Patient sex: M
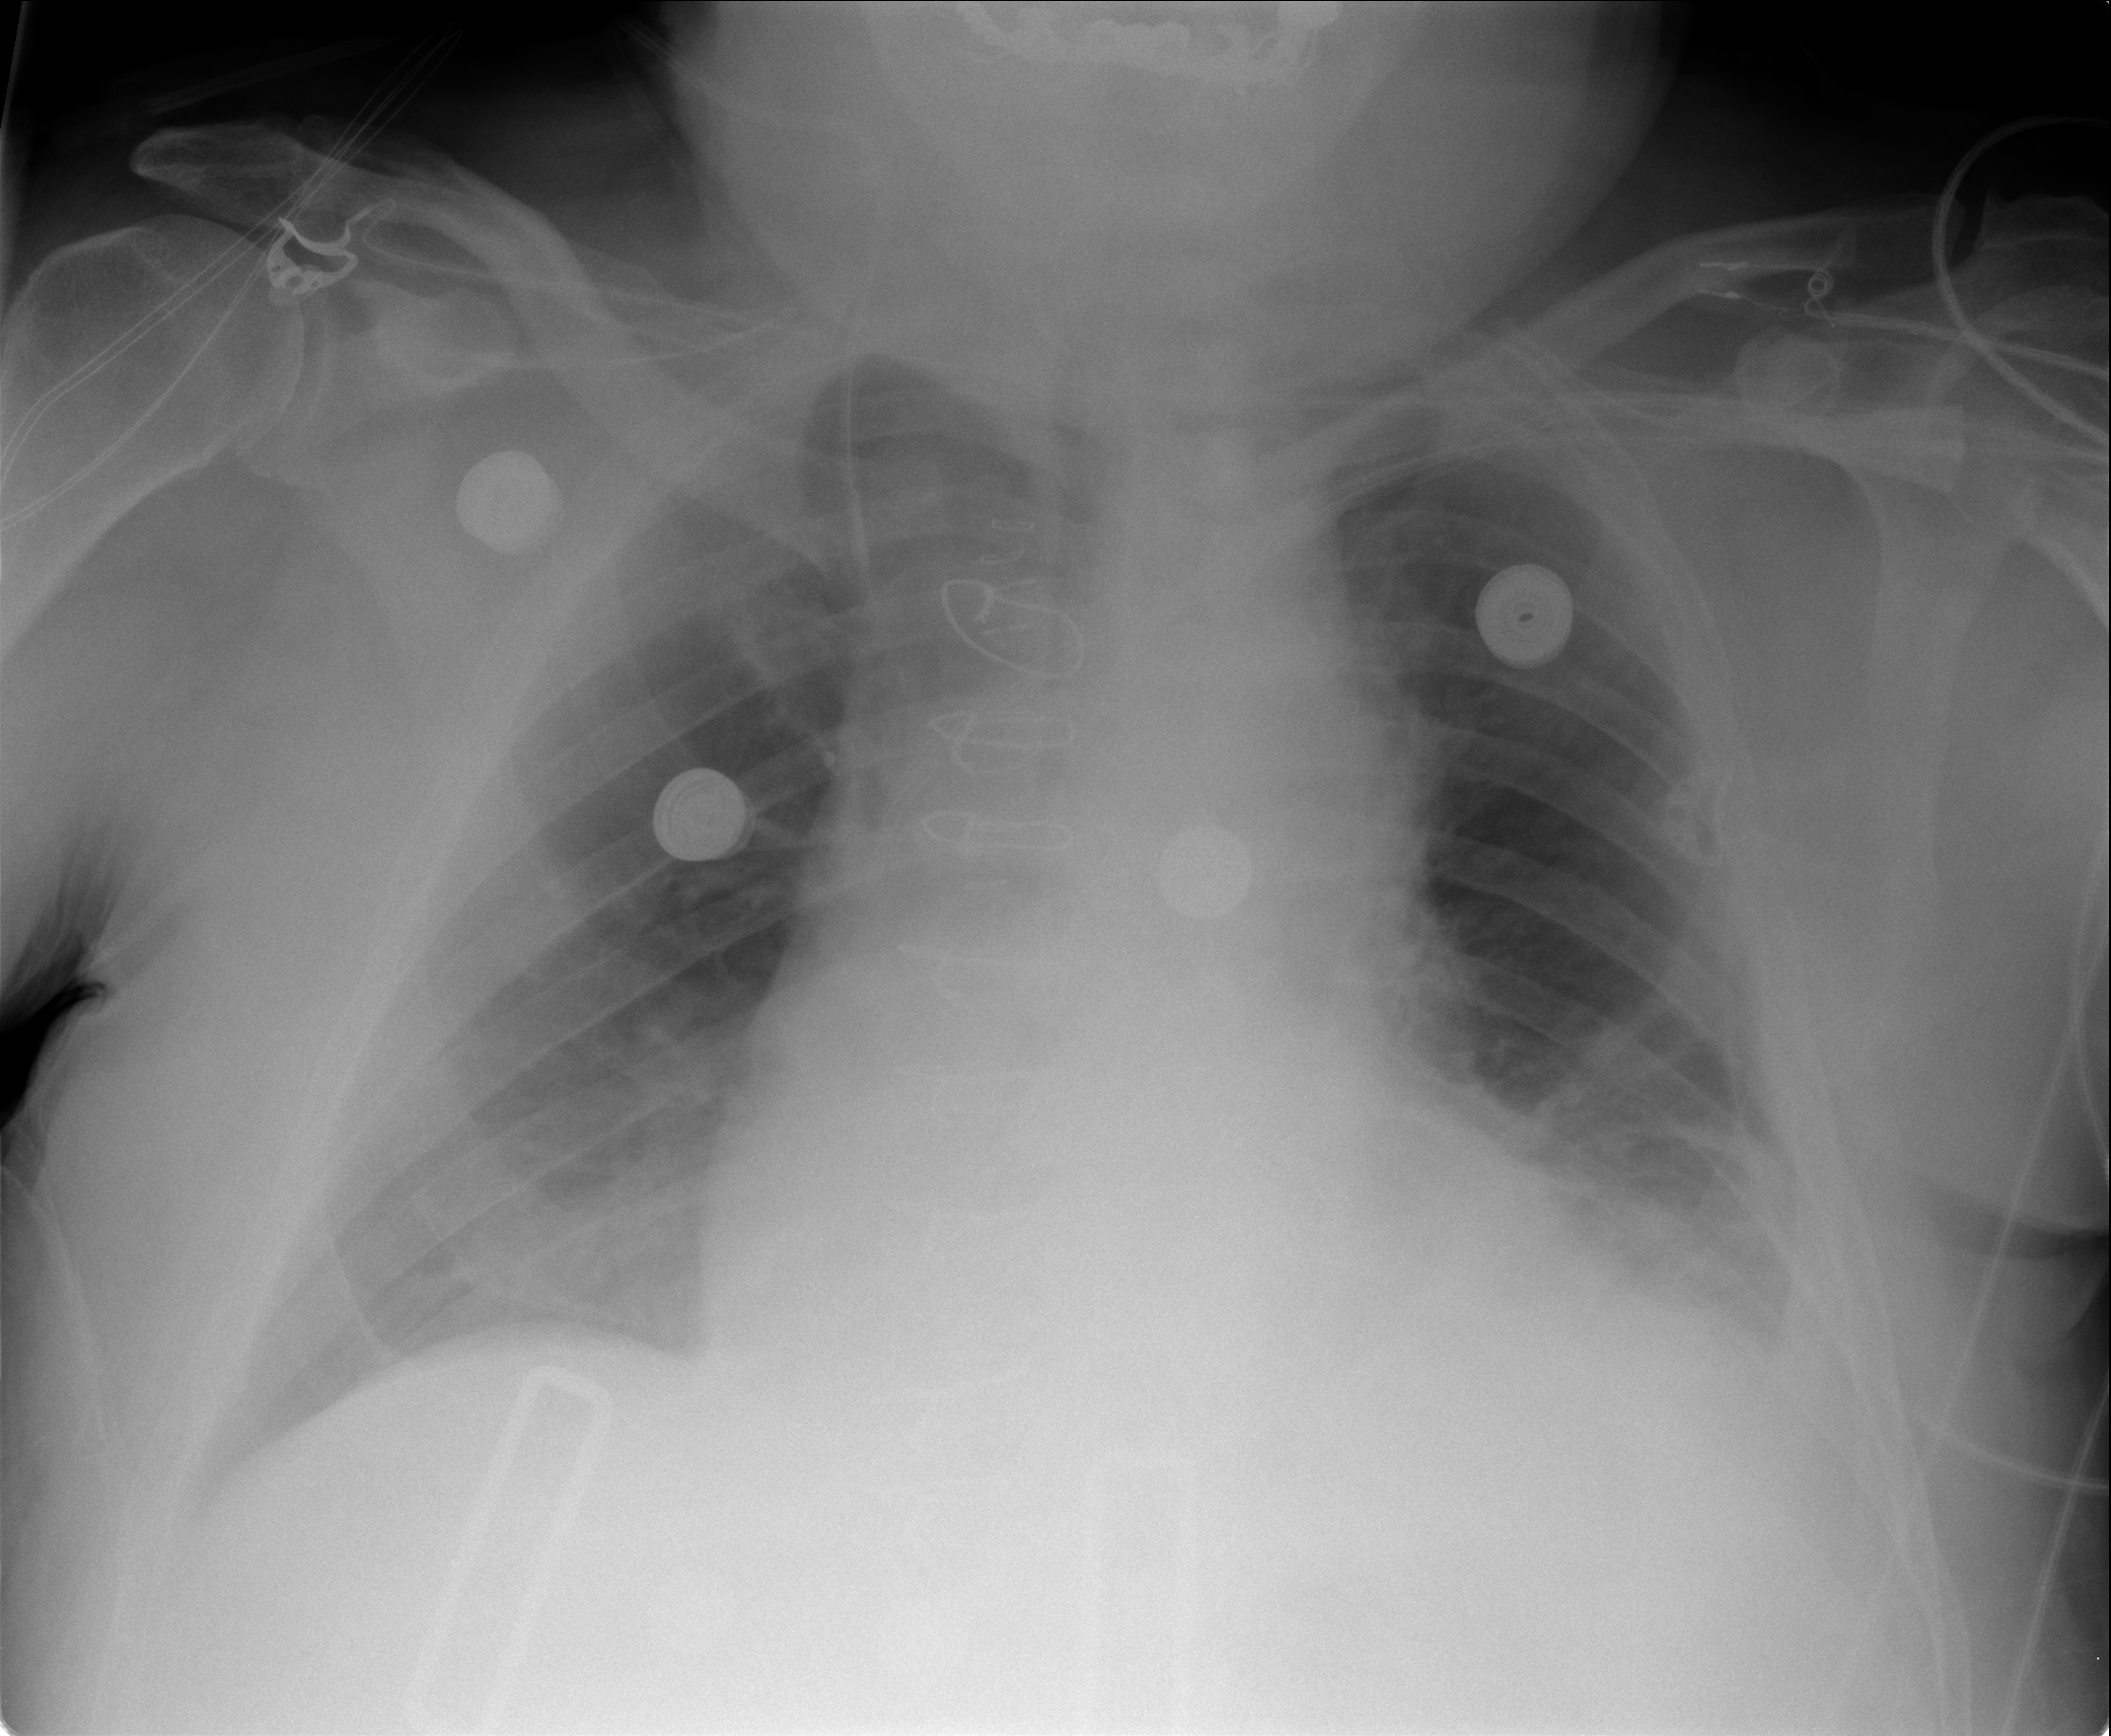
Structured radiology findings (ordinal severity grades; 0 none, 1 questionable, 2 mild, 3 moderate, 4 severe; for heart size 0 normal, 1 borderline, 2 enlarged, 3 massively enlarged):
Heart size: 2
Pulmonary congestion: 1
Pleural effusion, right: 1
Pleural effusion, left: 2
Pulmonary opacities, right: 0
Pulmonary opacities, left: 0
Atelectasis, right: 0
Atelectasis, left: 2